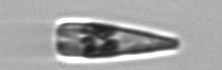
Label: Licmophora